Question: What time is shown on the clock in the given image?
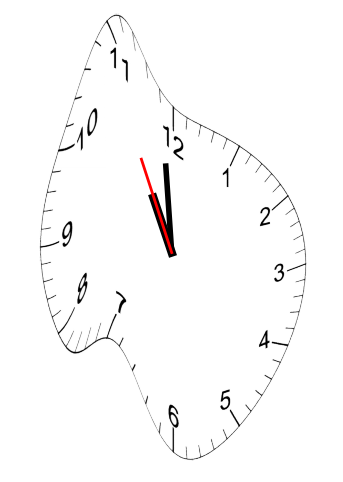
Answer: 10:58:55